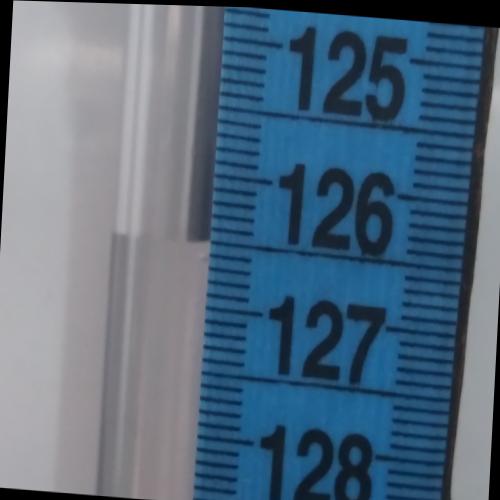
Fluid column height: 126.5 cm